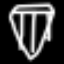
Label: diamond